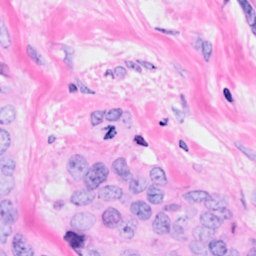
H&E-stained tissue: Breast